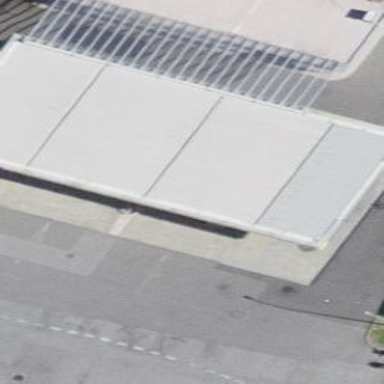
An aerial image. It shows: View of roof of building.